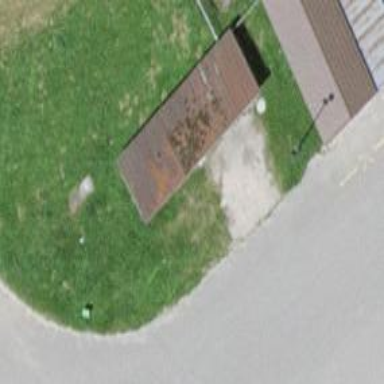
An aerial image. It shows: Rural barn.